Current action and preconditions to check: path_clear

Your task: For each precondition in the list above, predict whether it will hold at this action.

Consider the current scene as observed from the mobile robot's camera, and analyze the predicted future states of all dynamic agents (e.g., people, animals, vehicles, or any moving entities) within the NEXT SECOND.

IMPORTANT: Only answer "very likely" if you are absolutely certain—based on strong, clear evidence—that a dynamic agent will violate the precondition in the predicted future state. Do NOT answer "very likely" for unlikely, ambiguous, or low-probability risks.

Ask yourself for each precondition: Is there a high probability, with clear and convincing evidence, that the predicted future states of any dynamic agent will interfere with the predicted future state of the currently executing action within the NEXT SECOND, causing that precondition to fail?

Assess the risk level based on these predictions. Use "likely" or "very likely" if motions create a clear risk of interference.

Use "neutral" or "improbable" if agents are nearby but their predicted paths are clearly diverging or non-conflicting.

Failure Risk Categories: "very improbable", "improbable", "neutral", "likely", "very likely"

Answer Format: Output ONLY the probability_of_failure value from these categories: "very improbable", "improbable", "neutral", "likely", "very likely"

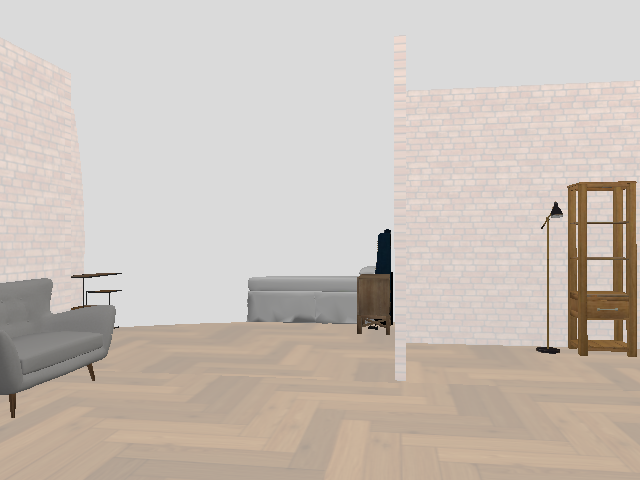

Answer: very improbable